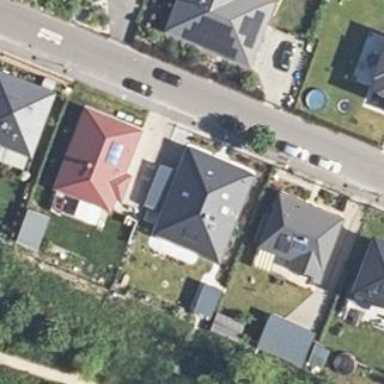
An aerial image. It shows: Grey house with hipped roof.